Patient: sex M, age 69
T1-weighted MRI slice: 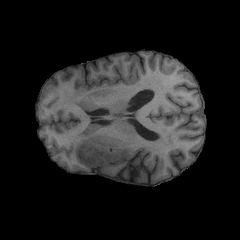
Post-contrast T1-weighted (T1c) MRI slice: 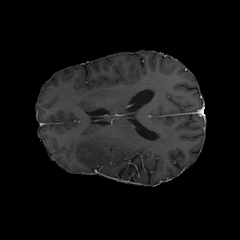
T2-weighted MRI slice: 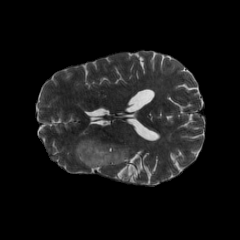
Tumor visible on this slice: yes
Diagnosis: Glioblastoma, IDH-wildtype
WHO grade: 4